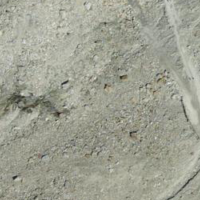
EUNIS habitat code: 48
Species observed at this site:
Corvus corax